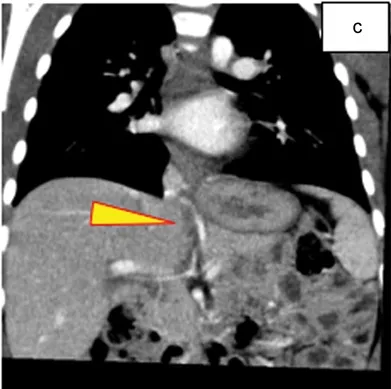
(c, d) All drainage veins in the mass drained to the portal vein.
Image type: radiology (ct)